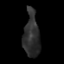
Tissue: lung
Cell type: T cells
Senescence score: 0.2416
Nuclear area (px): 706
Mean DAPI intensity: 46.244